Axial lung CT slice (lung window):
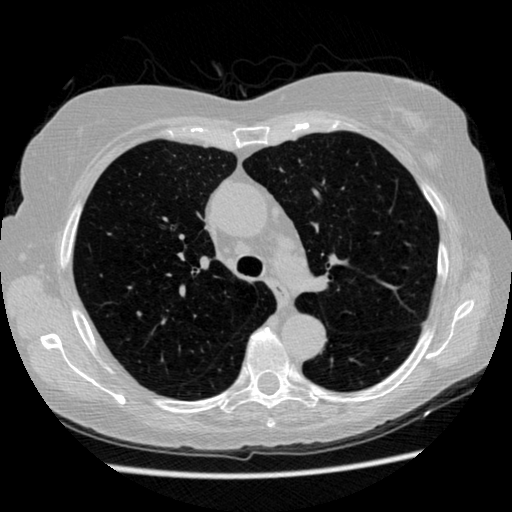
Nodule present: no